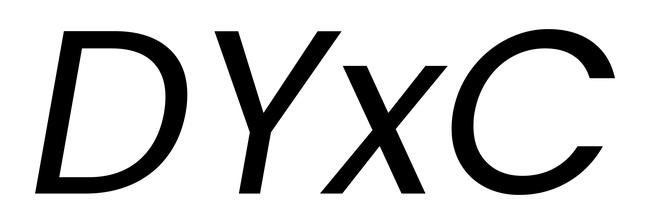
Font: Poppins-Italic